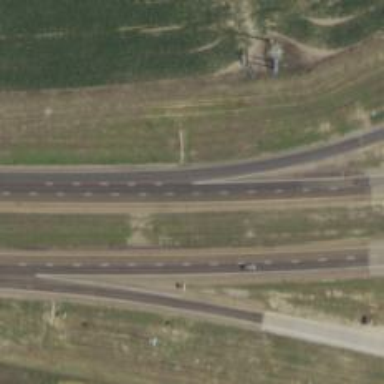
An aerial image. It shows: Road with dash markings.